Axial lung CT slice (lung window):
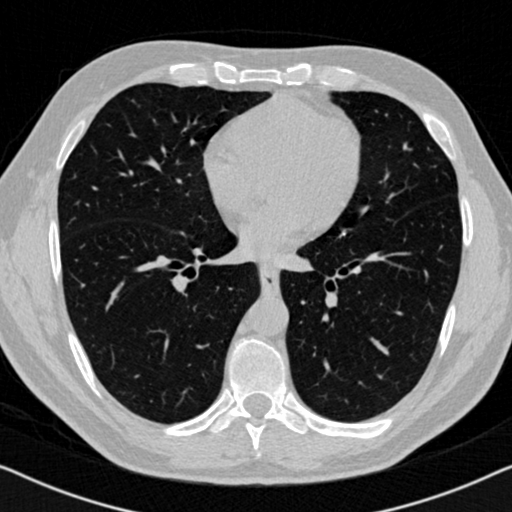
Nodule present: no